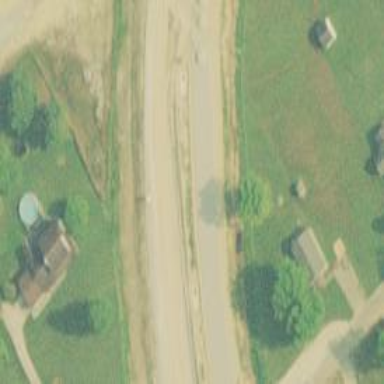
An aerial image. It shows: Primary highway that is also expressway.